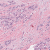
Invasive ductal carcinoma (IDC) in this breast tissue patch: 1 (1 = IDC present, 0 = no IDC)